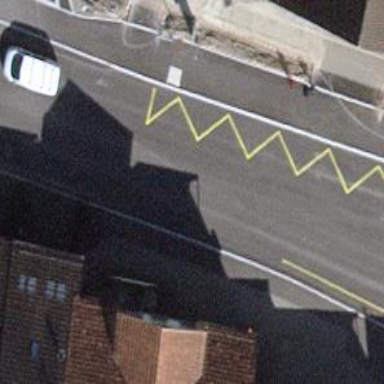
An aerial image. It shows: Public transport stop position.